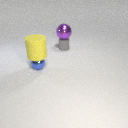
large yellow rubber cylinder above small blue metal sphere